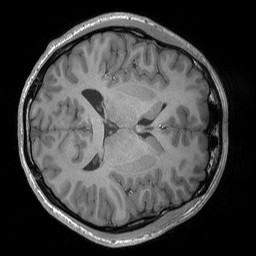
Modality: T1w
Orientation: axial